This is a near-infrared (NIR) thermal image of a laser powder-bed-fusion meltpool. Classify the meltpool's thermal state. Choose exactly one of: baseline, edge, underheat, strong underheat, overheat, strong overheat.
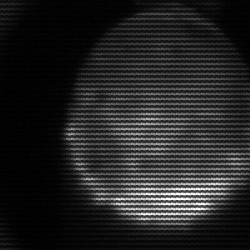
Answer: edge